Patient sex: M
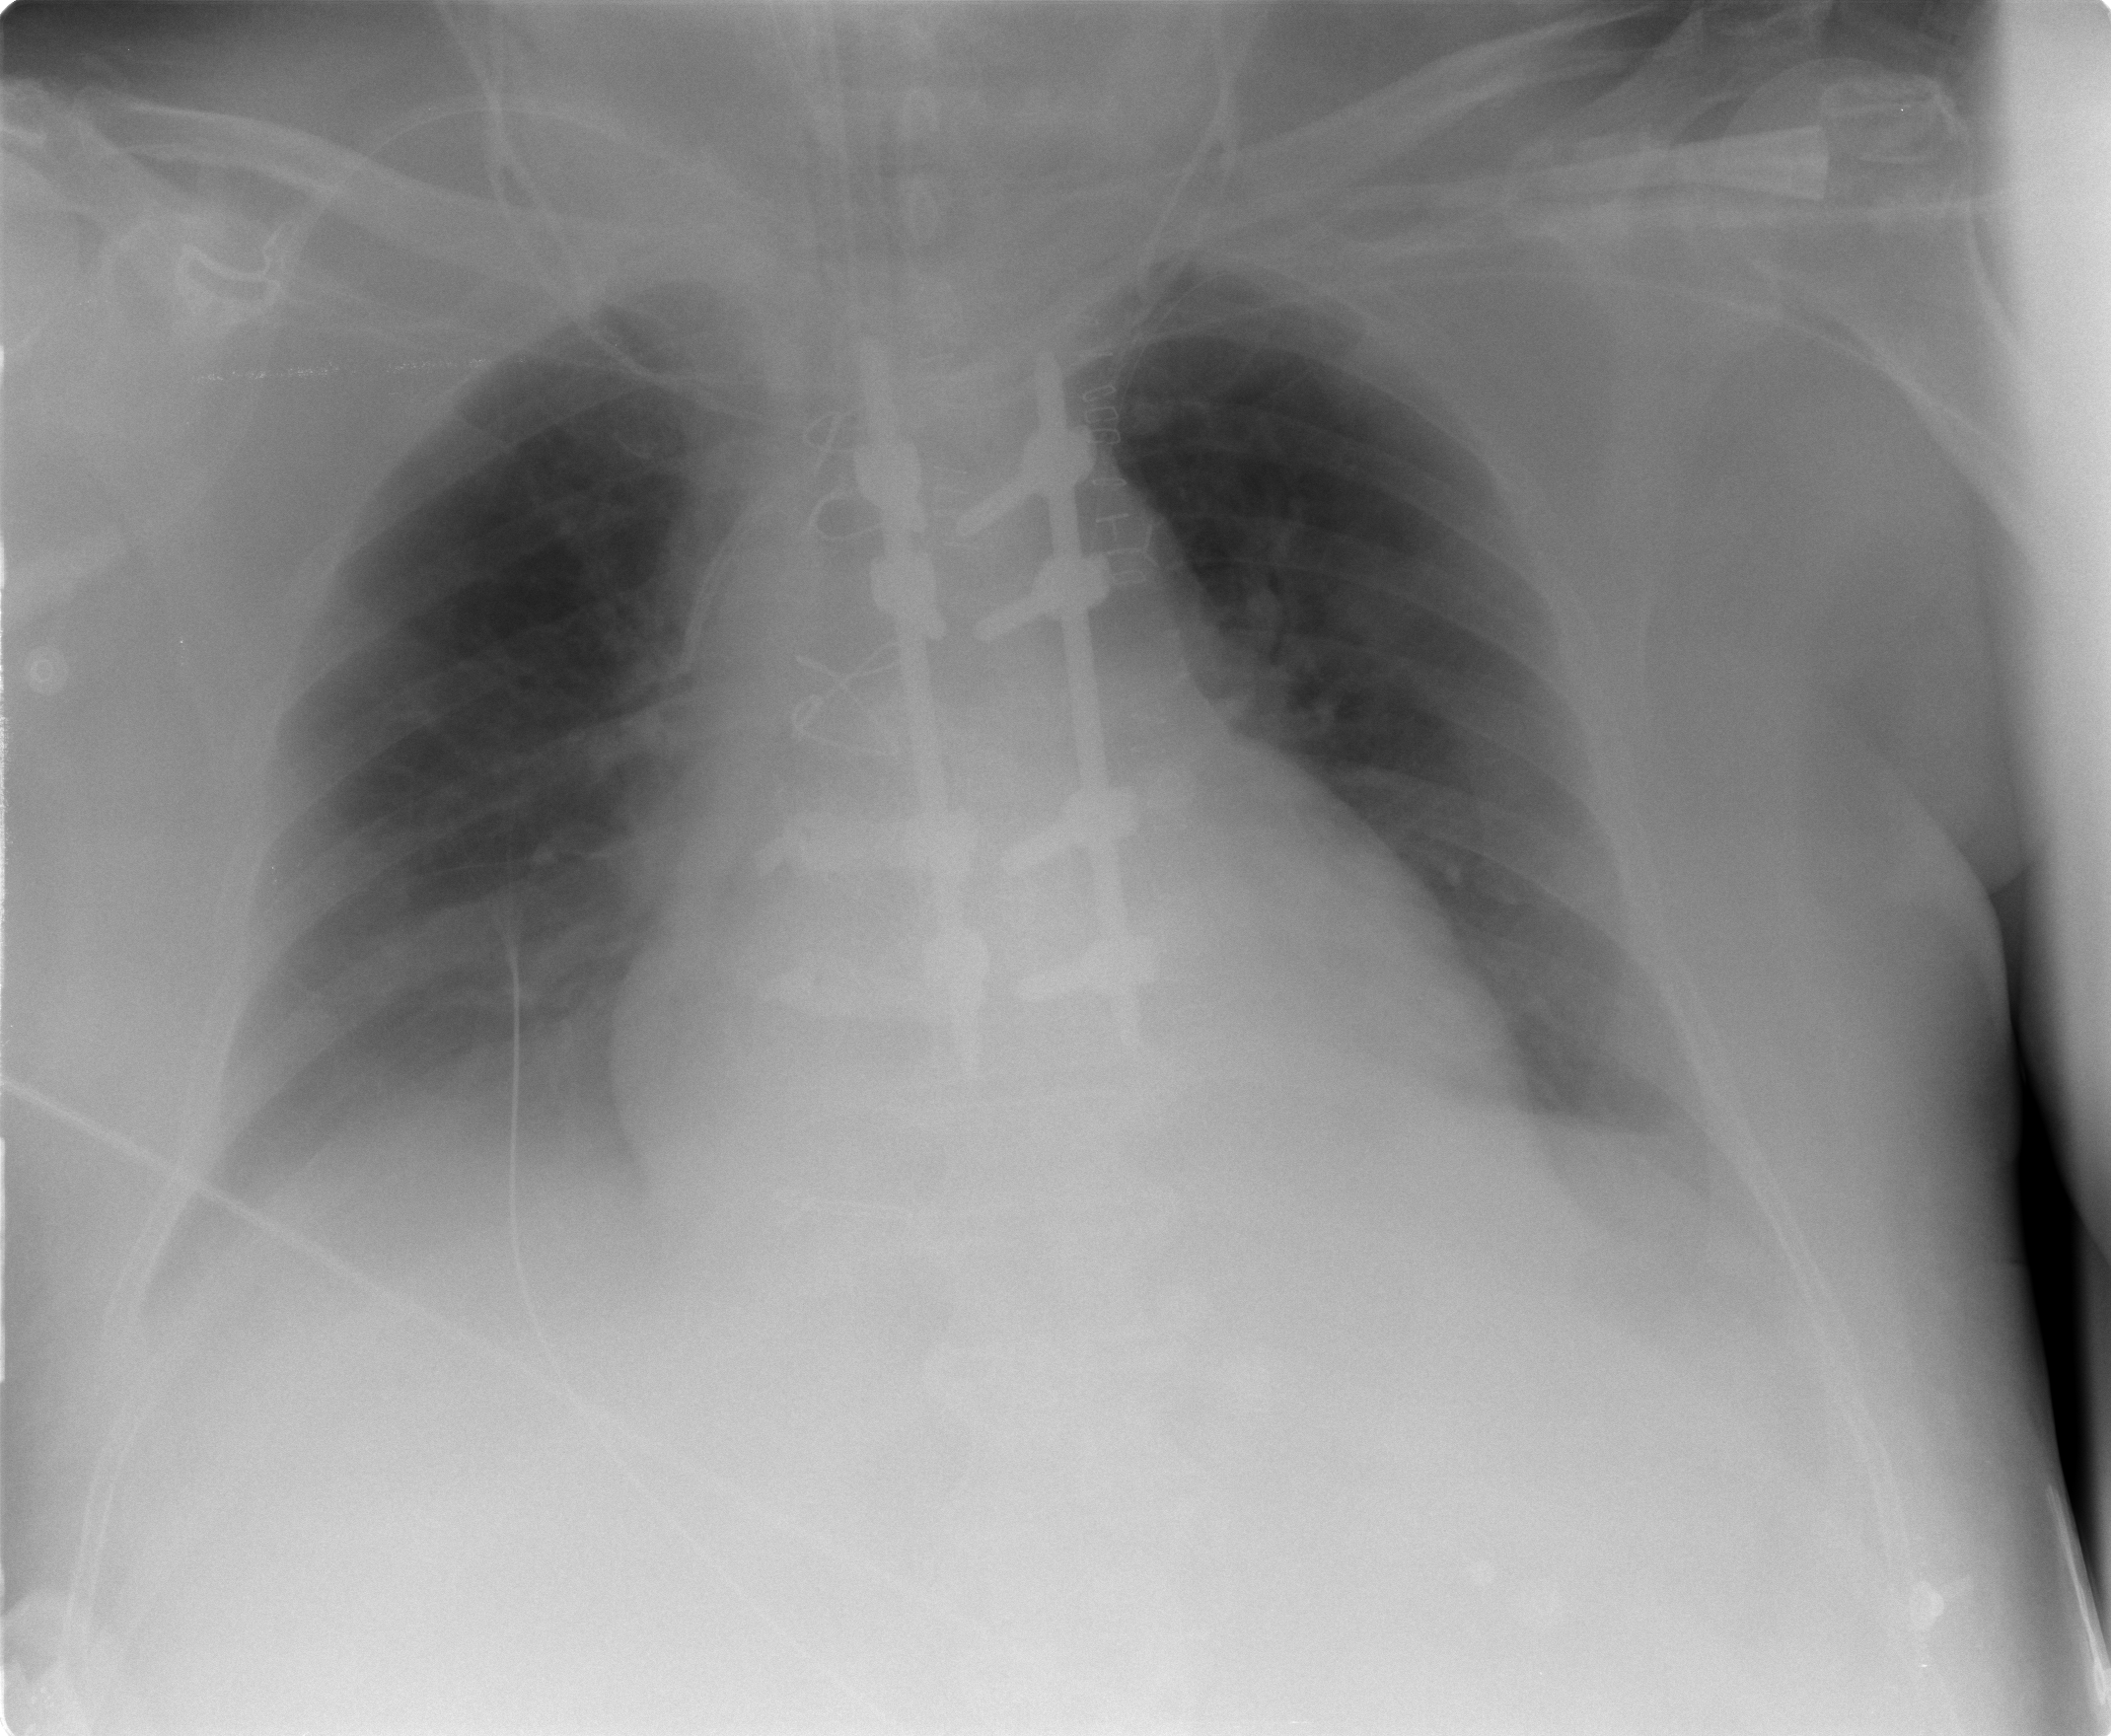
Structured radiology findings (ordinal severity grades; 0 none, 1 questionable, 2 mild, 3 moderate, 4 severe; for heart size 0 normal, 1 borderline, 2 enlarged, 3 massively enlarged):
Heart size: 1
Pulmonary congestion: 2
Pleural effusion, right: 2
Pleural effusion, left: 2
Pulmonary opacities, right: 1
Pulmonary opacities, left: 0
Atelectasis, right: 2
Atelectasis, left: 2